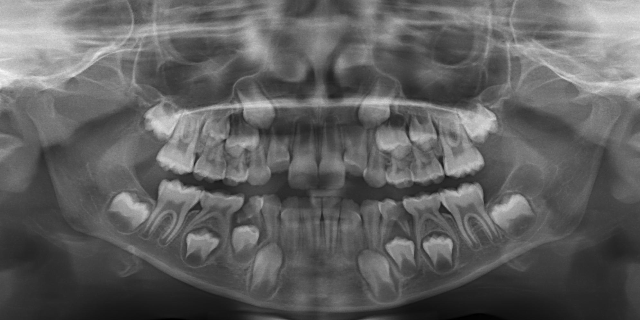
child